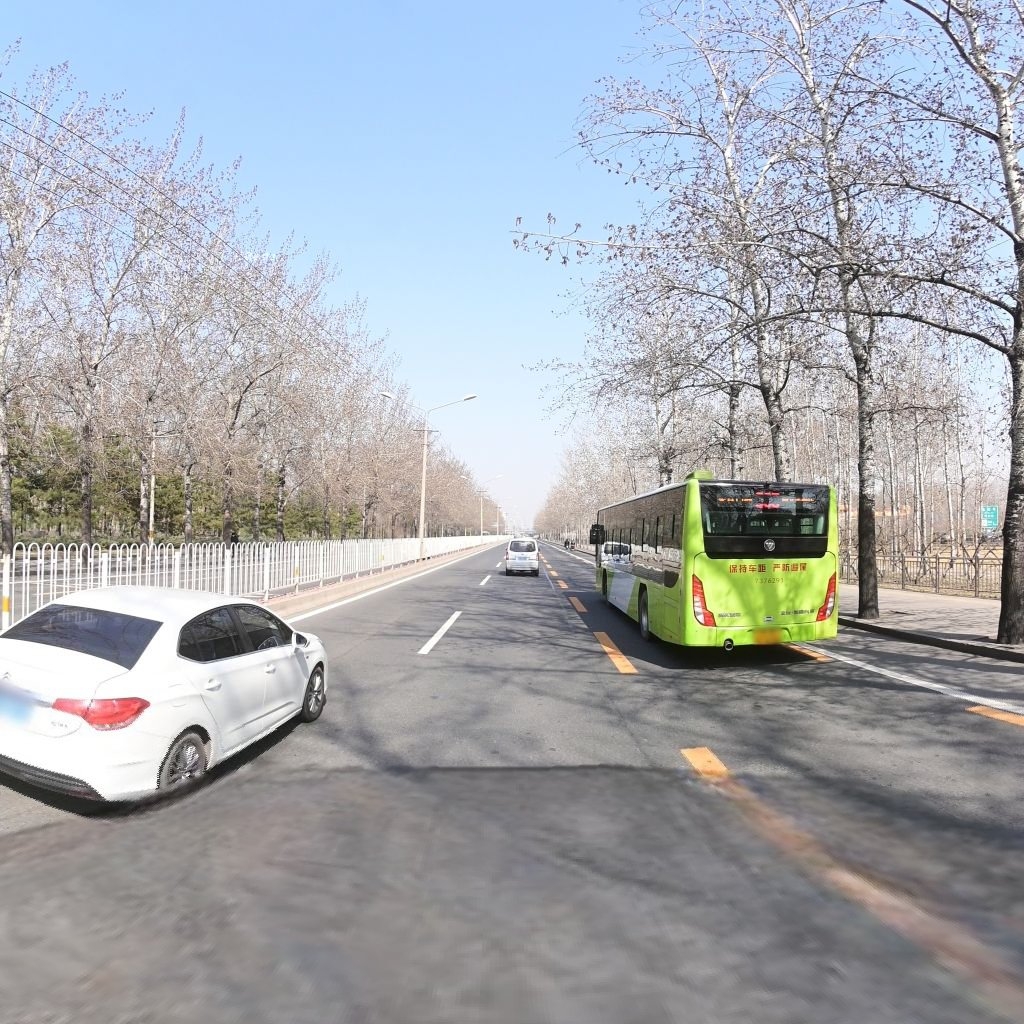
Region: Chaoyang
Road damage annotations: longitudinal patch